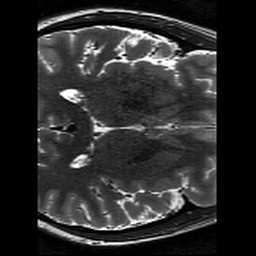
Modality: T2w
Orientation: axial
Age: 27
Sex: female
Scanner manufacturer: siemens
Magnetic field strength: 3 T
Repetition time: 11.39 s
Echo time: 0.09 s